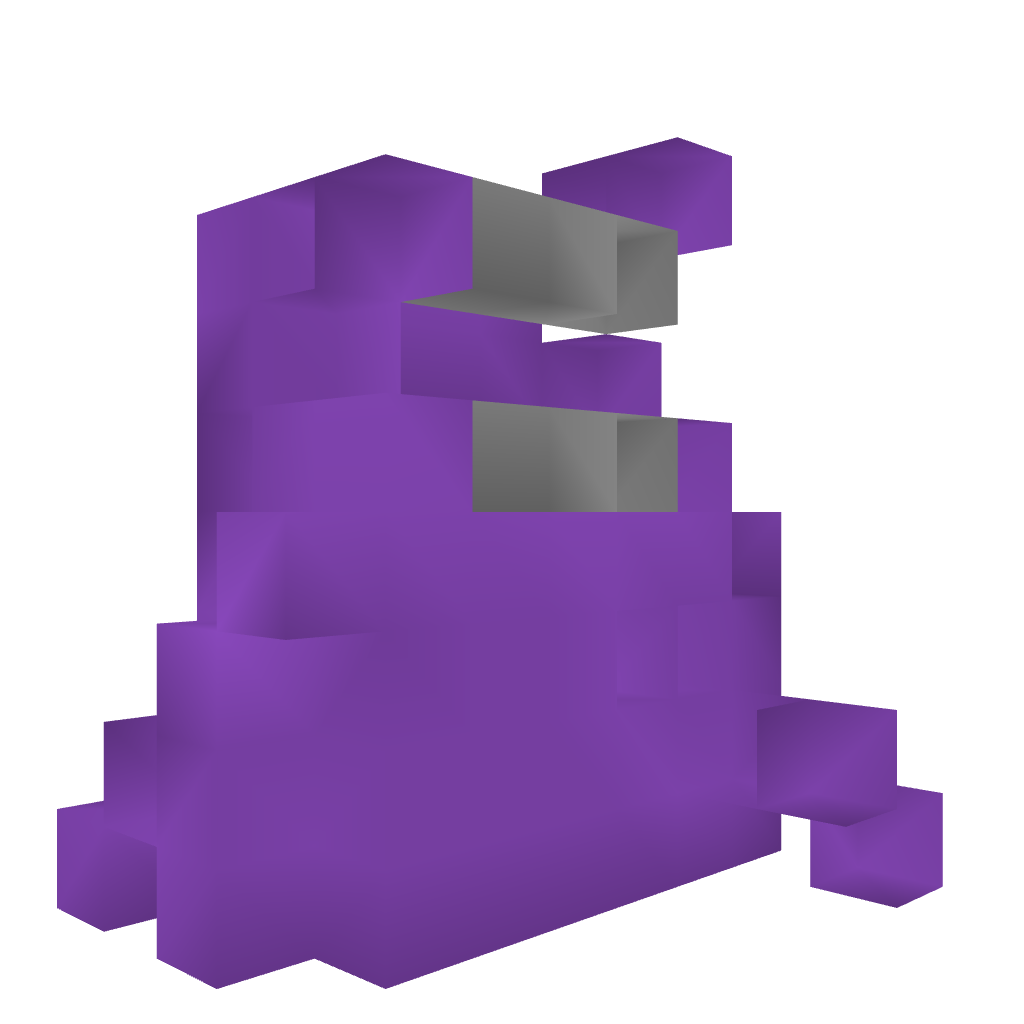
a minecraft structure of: Dispenser Cannon MK 1 bad low quality